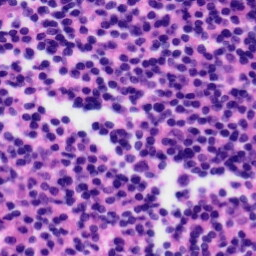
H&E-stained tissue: Tonsil